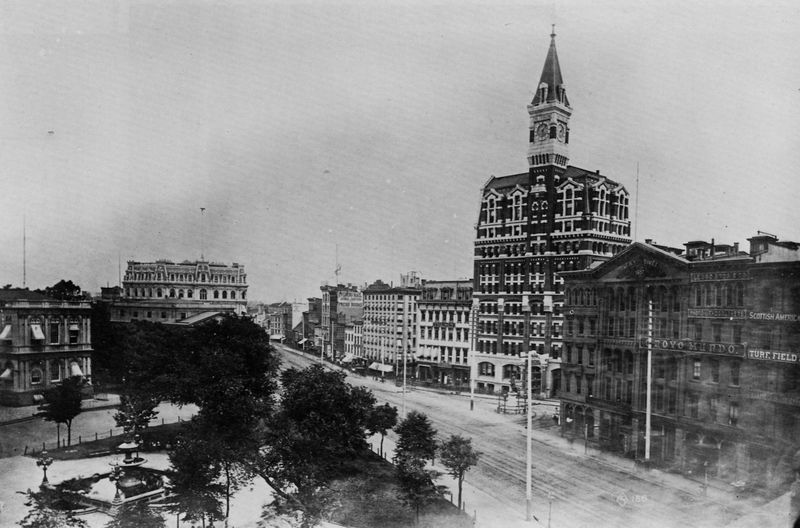
Titel: Park Row
Künstler: Amerikanischer Photograph
Schlagwörter: himmel, wasser, weiß, wolken, bäume, grün, see, stadt, teich, fenster, grau, lampe, laterne, laternen, paris, schwarz, strasse, dach, gebäude, haus, park, rasen, weg, zaun, alt, architektur, häuser, kirche, brunnen, turm, bewölkt, ansicht, fassade, fassaden, dächer, giebel, allee, nebel, geschäfte, läden, platz, masten, uhr, leuchten, foto, fotografie, grossstadt, photographie, regen, straßen, ruine, stangen, palast, dachfenster, kreuzung, schwarzweiß, photo, halbrund, risalit, geschosse, fotographie, stockwerke, turmuhr, vorplatz, neogotik, uhrwerk, markisen, laterne#, turtfield